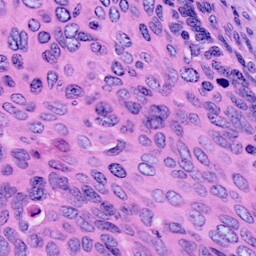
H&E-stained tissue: Cervix